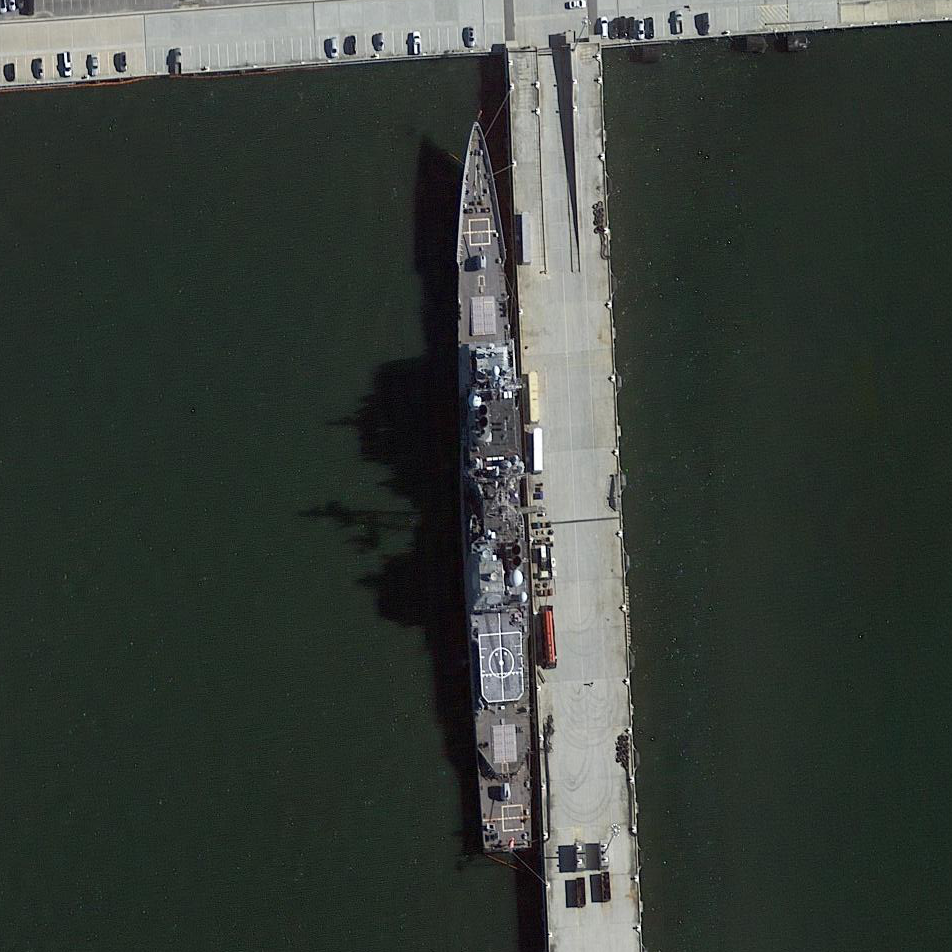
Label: Ticonderoga-class_cruiser